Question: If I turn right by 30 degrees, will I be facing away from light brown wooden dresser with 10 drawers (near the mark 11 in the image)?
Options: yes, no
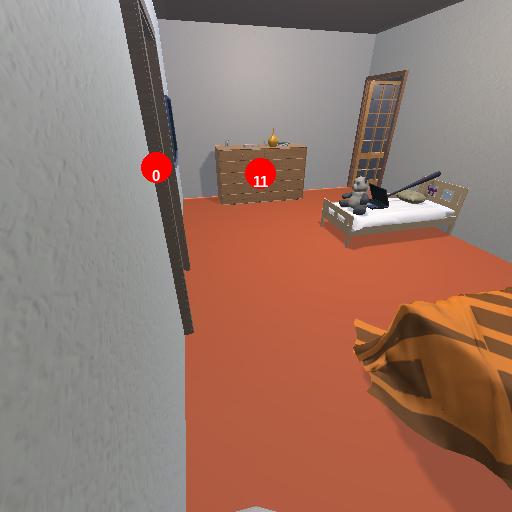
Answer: yes